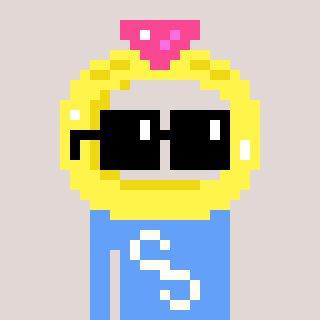
a pixel art character with square black sunglasses, a ring-shaped head and a blue-colored body on a warm background